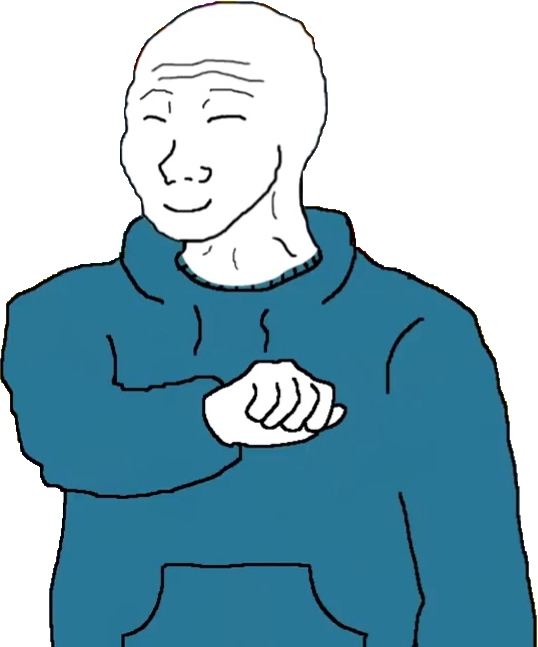
Label: 5_Bloomer